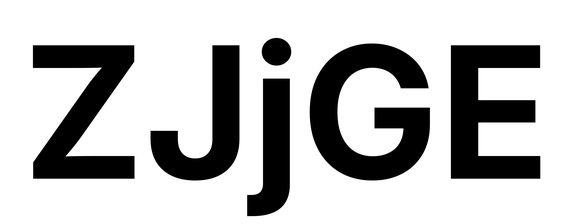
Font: Inter_Bold